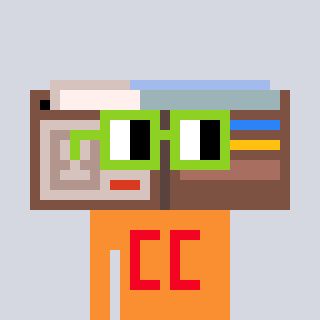
a pixel art character with square light green glasses, a wallet-shaped head and a orange-colored body on a cool background